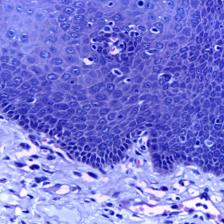
Diagnosis: Normal